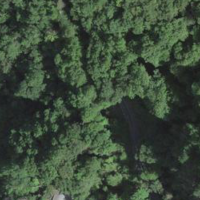
EUNIS habitat code: 41
Species observed at this site:
Asplenium adiantum-nigrum